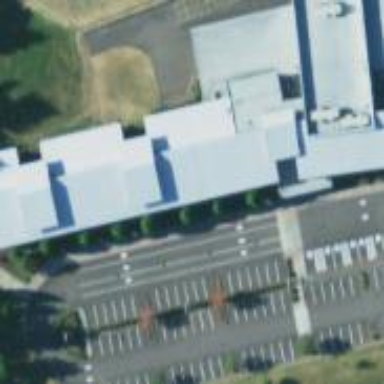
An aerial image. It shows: School building.